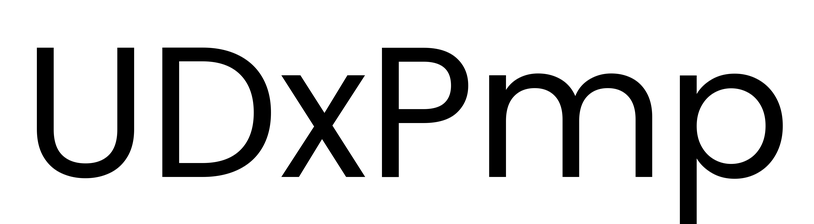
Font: Poppins-Regular